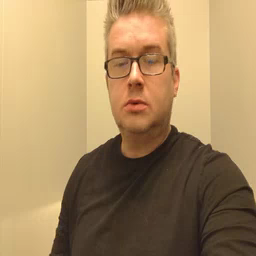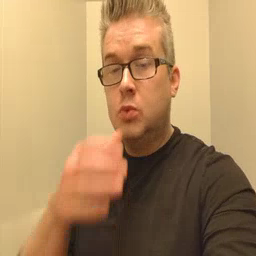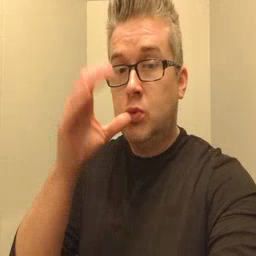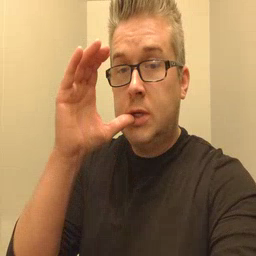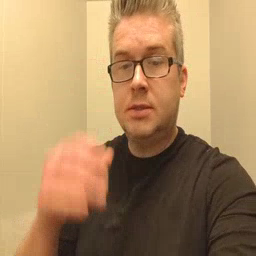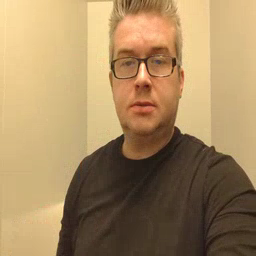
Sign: drink